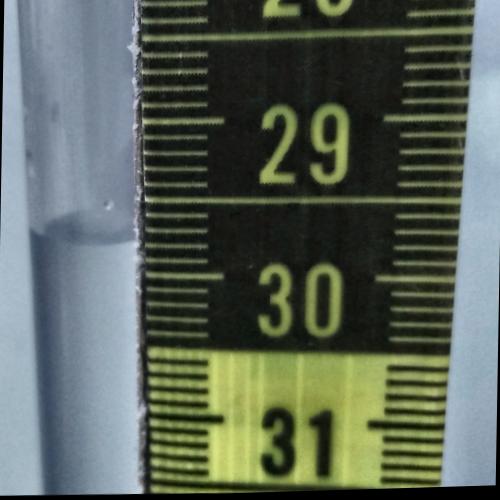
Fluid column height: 29.8 cm